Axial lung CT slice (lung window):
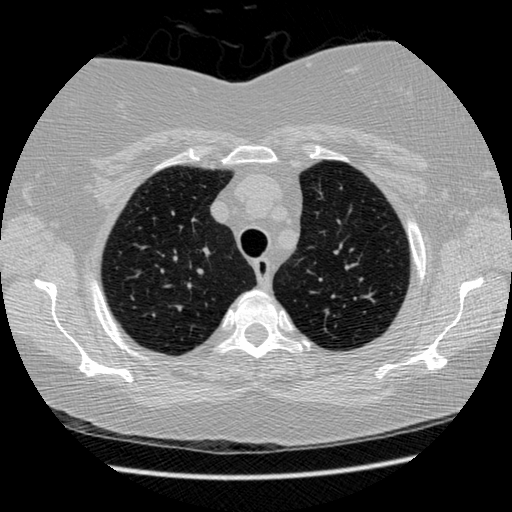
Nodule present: no